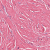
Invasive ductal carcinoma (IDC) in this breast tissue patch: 0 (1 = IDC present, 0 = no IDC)